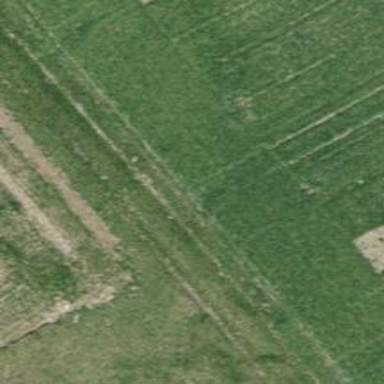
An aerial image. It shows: Grass track with Grade 4 tracktype.